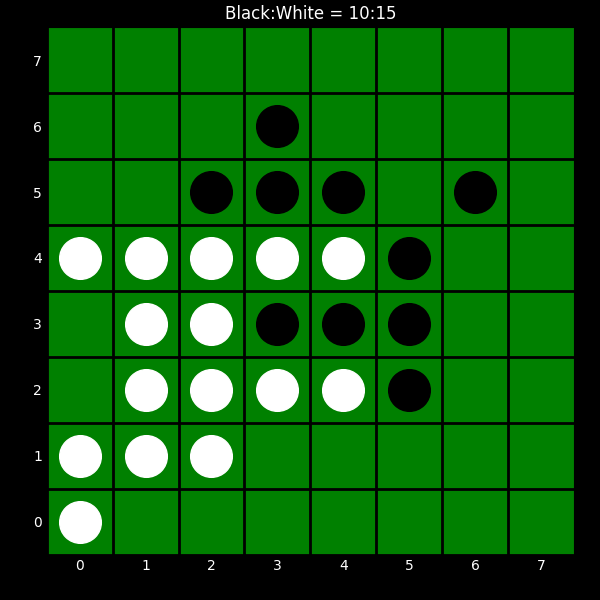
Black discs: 10
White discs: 15